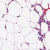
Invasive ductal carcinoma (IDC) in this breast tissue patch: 0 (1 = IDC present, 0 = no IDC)